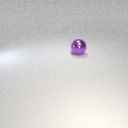
large purple metal sphere